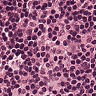
Metastatic tissue present: no